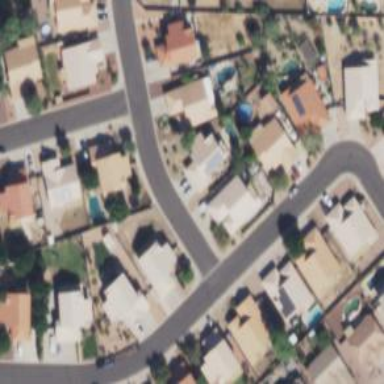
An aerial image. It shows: Asphalt road in residential area.